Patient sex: F
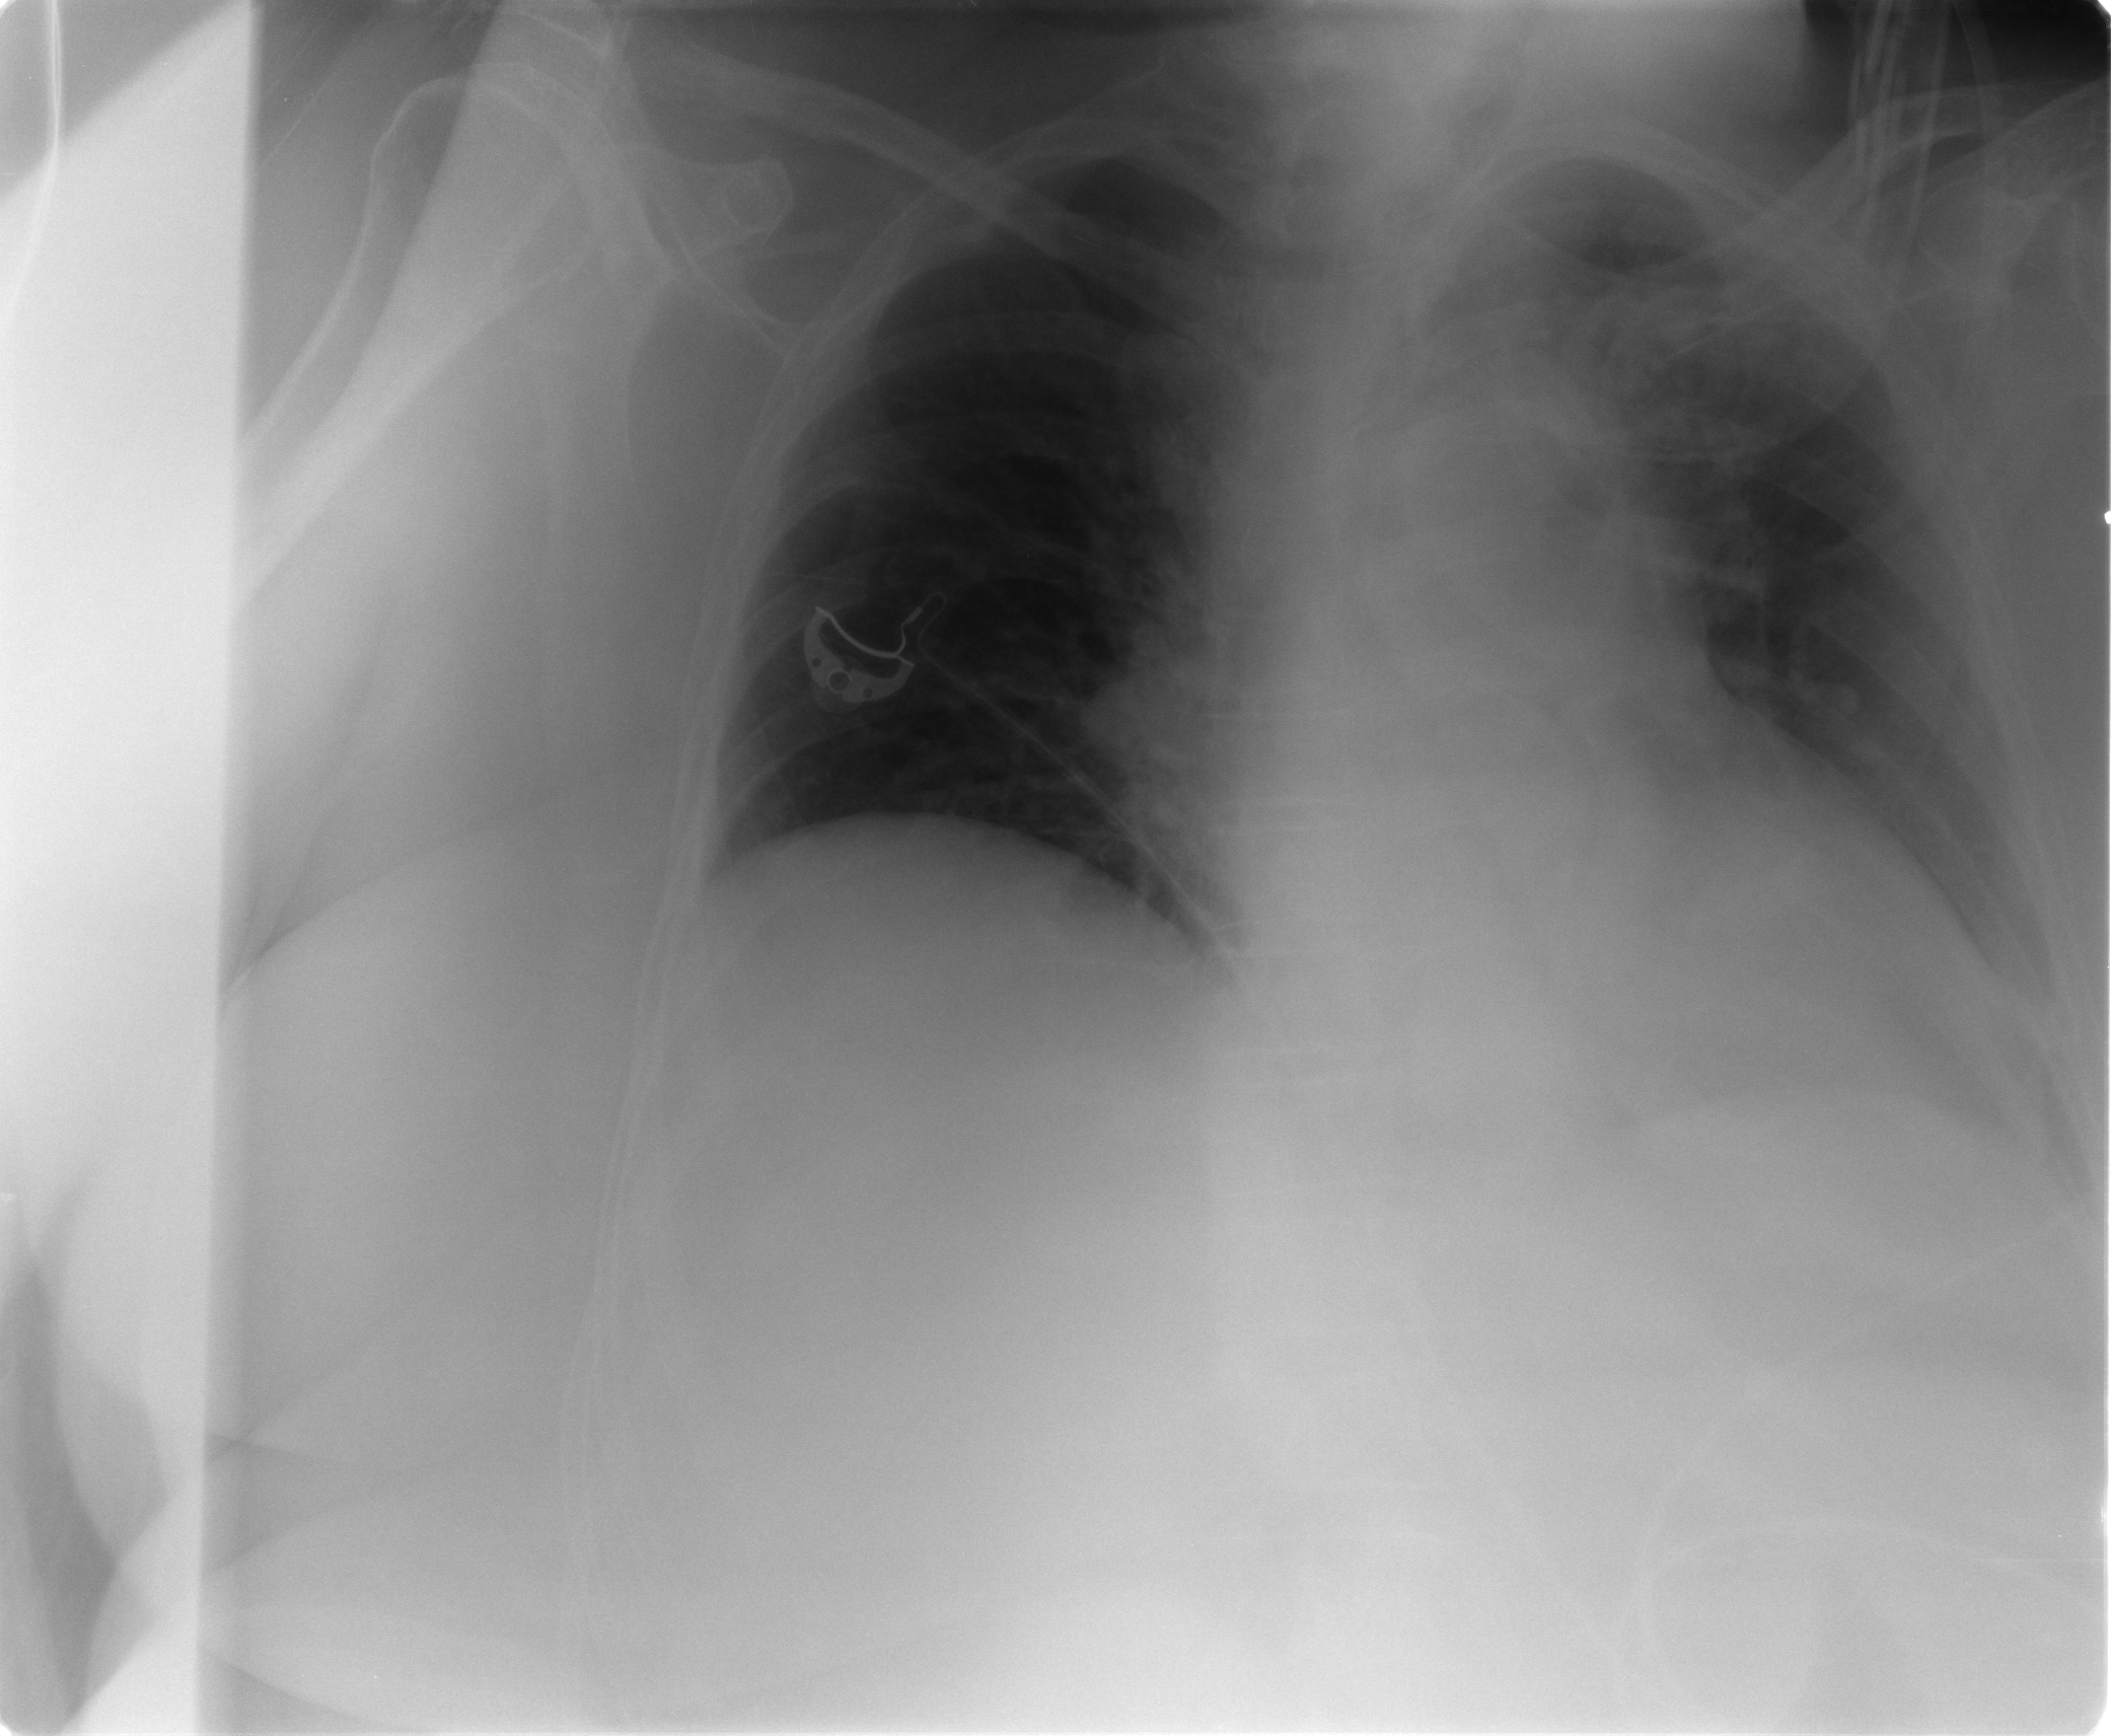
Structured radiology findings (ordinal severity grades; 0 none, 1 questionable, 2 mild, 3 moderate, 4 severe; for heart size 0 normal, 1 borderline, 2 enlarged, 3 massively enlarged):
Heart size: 2
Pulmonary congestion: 2
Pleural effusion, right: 0
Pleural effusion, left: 2
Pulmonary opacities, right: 0
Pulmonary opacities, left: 0
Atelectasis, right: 0
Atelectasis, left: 2